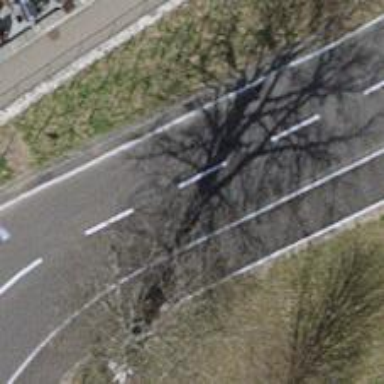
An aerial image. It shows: Unclassified road with asphalt surface.